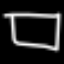
Label: square